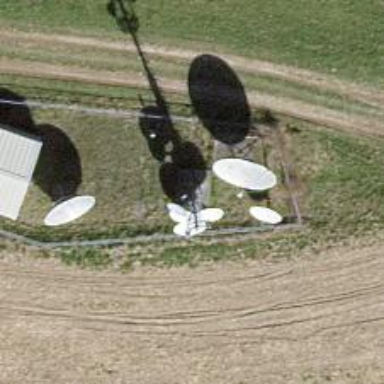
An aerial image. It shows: Antenna.